Question: I come across a problem which seems a bug for me. I'm making an app that visualizes atoms in a crystal. That problem is that it draws a transparent object and hides the object behind.

Here is the code:
'''
foreach (var atom in filteredAtoms)
{
var color = new Color();
color.ScR = (float)atom.AluminiumProbability;
//color.G = 50;
color.ScB = (float)atom.MagnesiumProbability;
//setting alpha channel but Opacity doens't work as well
color.ScA = (float)(1.0 - atom.VacancyProbability); //(float)1.0;//
DiffuseMaterial material = new DiffuseMaterial(new SolidColorBrush(color));
//material.Brush.Opacity = 1.0 - atom.VacancyProbability;
// make visuals and add them to
atomBuldier.Add(new Point3D(atom.X * Atom.ToAngstrom, atom.Y * Atom.ToAngstrom, atom.Z * Atom.ToAngstrom), material);
}
'''
When I change the material to e.g. EmissiveMaterial there are no "cut" atoms. I googled <URL>, but the advices given don't apply to this case.
Is this a bug with 2D brush applied to 3D?
The full source code can be found here <URL> beta link.
Steps to reproduce:
1. Lunch app
2. Click Open file button
3. Open test file (xyzT2000.chmc)
4. Click Mask button
5. Check 11 (series of atoms are almost transparent)
6. Ckick Redraw
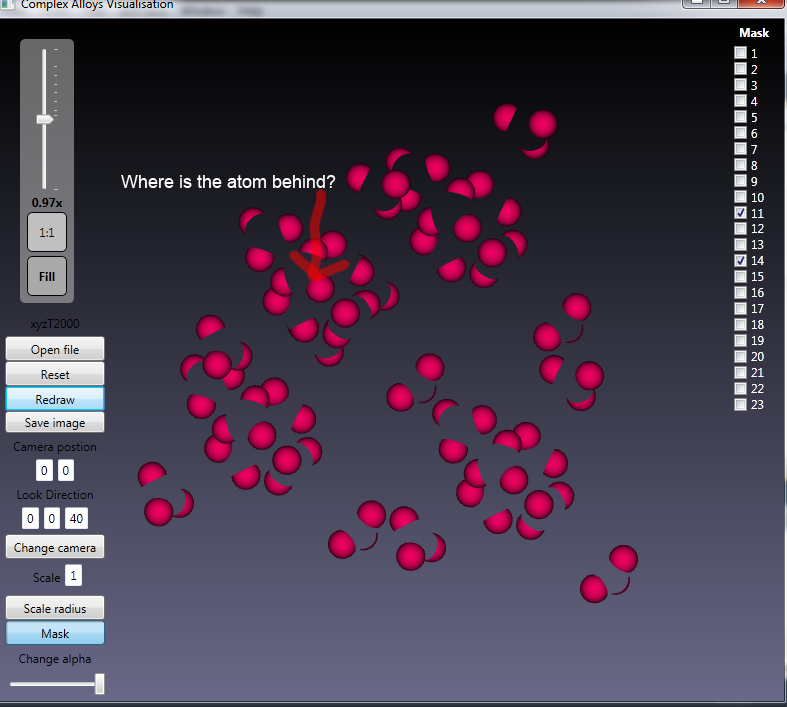
Answer: For the transparent atoms, you must disable z-buffer-writing.
The problem occurs because of the following:
When a transparent atom is rendered, it writes its depth to the z-buffer. Subsequent non-transparent atoms that are rendered and should appear, do not get written to the frame buffer, because their z-values fail the z-test, because of the z-values already in the z-buffer of the transparent atom.
In short, the graphics card treats the transparent atom as opaque and hides anything behind it.
: Upon looking into WPF it seems pretty high-level, without direct control of z-buffer behavior.
According to <URL>, the emissive and specular materials do not write to the z-buffer, so using those is your solution when working with transparent objects.